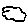
Label: cloud